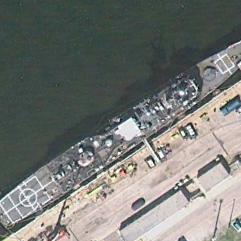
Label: Ticonderoga-class_cruiser